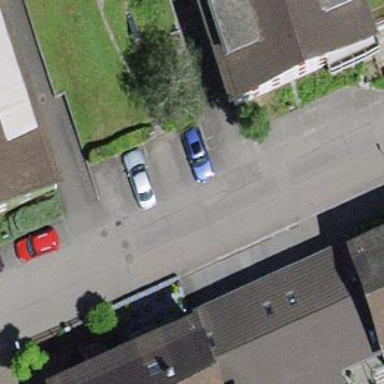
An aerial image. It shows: Street-side parking area.